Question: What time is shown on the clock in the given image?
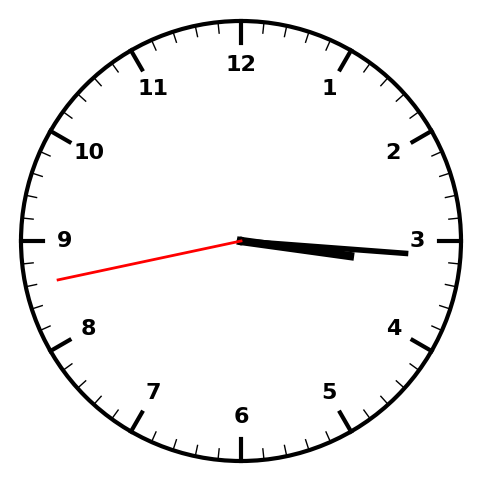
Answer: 03:15:43